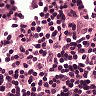
Metastatic tissue present: no